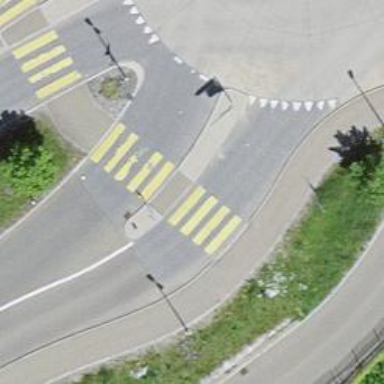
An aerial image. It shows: Marked footway crossing with traffic-calming table.